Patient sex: F
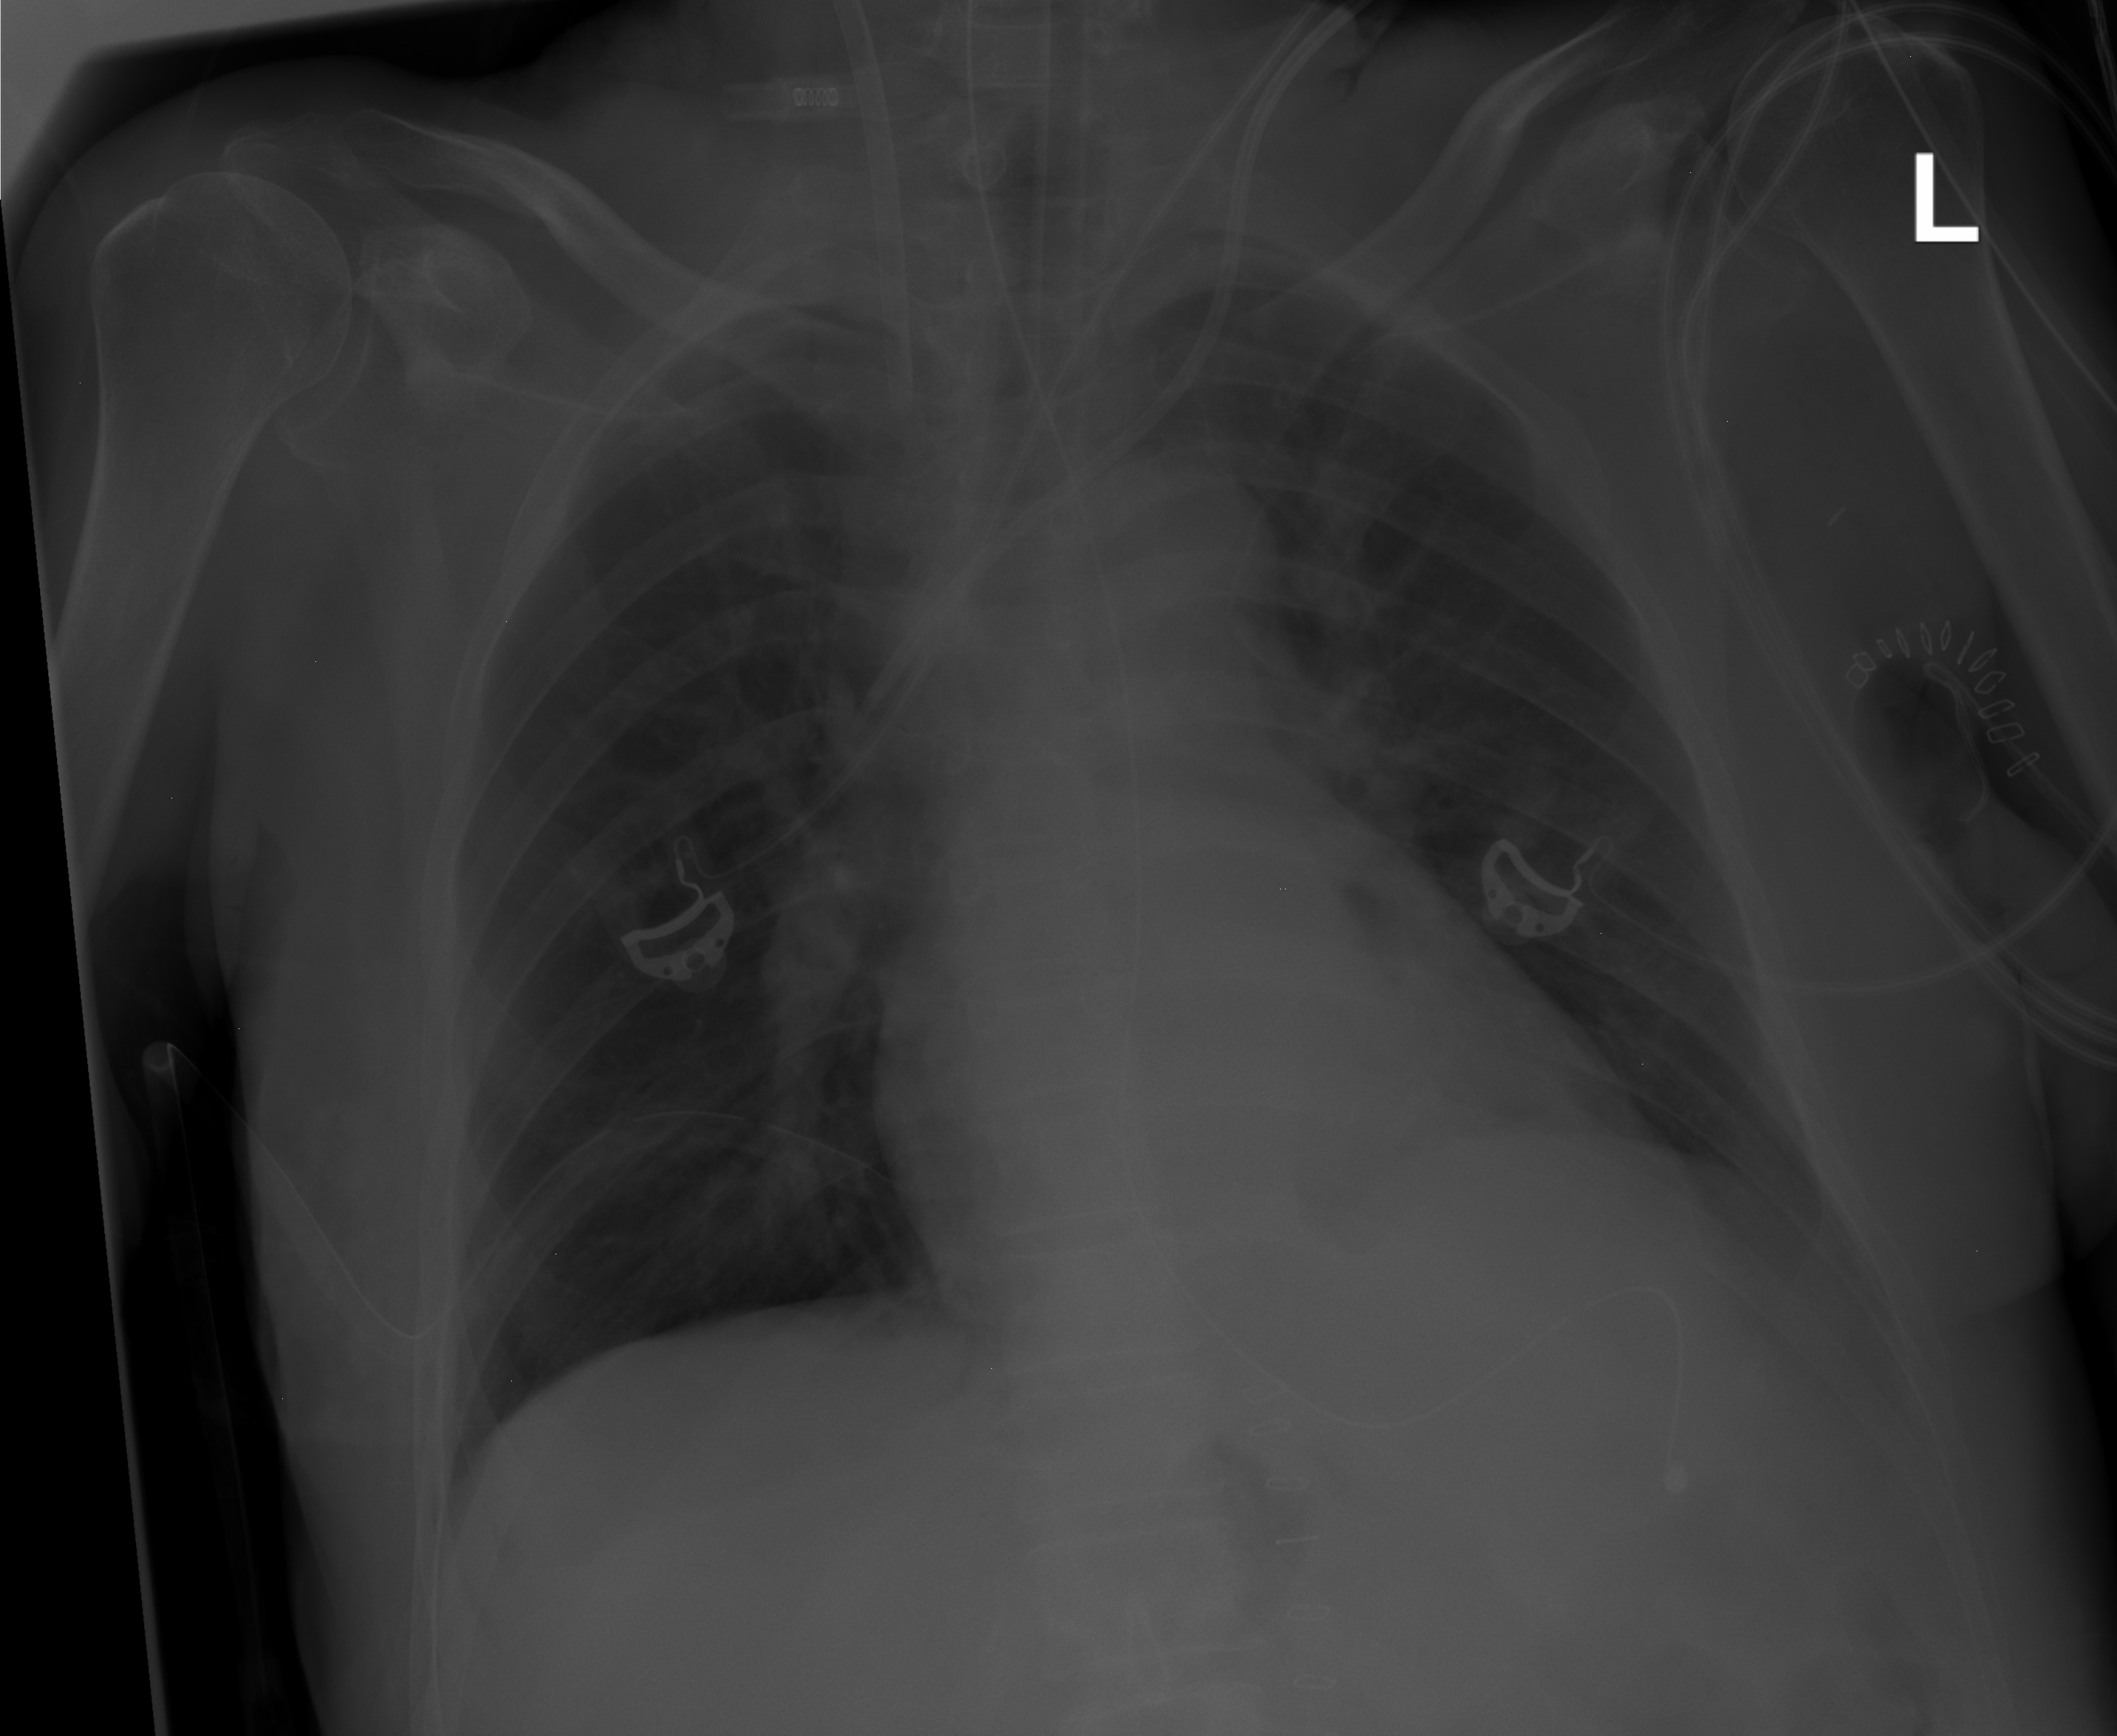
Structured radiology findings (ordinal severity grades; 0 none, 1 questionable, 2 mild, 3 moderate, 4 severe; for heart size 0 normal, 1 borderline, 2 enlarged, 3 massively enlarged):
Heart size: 0
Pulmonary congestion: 0
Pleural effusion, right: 0
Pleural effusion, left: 1
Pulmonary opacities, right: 0
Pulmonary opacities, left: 0
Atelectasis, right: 2
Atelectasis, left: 0